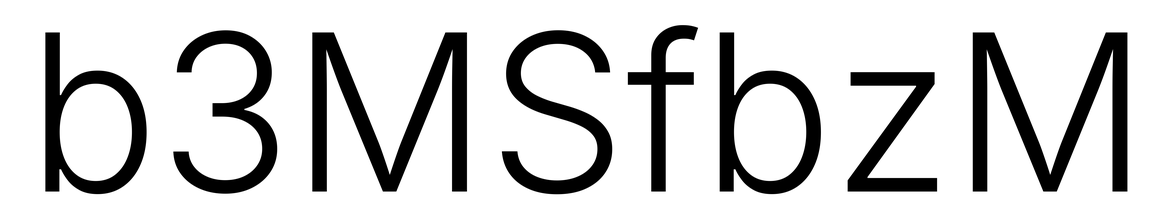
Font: Inter_Light